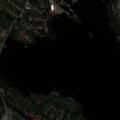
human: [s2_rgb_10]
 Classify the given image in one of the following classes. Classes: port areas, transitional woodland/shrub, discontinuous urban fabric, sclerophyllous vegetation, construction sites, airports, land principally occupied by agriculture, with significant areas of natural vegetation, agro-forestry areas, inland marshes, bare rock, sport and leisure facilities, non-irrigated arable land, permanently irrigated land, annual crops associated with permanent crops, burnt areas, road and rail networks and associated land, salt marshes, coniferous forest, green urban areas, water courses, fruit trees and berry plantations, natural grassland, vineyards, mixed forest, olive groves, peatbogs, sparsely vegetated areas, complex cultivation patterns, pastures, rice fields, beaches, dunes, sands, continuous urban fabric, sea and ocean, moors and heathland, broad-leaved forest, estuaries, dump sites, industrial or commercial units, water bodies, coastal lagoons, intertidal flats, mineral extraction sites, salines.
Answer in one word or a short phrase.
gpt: discontinuous urban fabric, water bodies